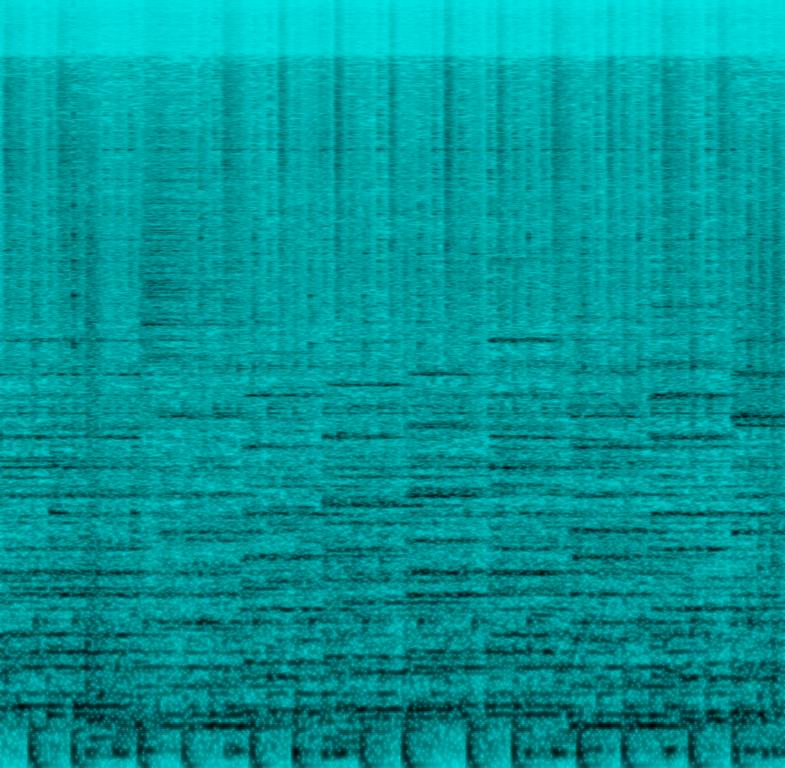
The Soul Instrumental features an addictive marimba melody, shimmering shakers, punchy kick hits, syncopated snare and tinny metallic percussive elements. It sounds narrow because it is recorded with one mono room microphone and therefore it is a low quality recording.